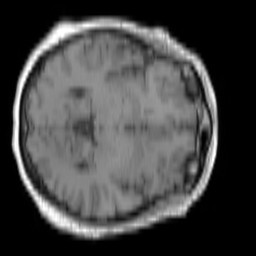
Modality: T1w
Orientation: axial
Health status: ill
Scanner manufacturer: siemens
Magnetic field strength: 3 T
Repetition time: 0.4 s
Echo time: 0.00246 s